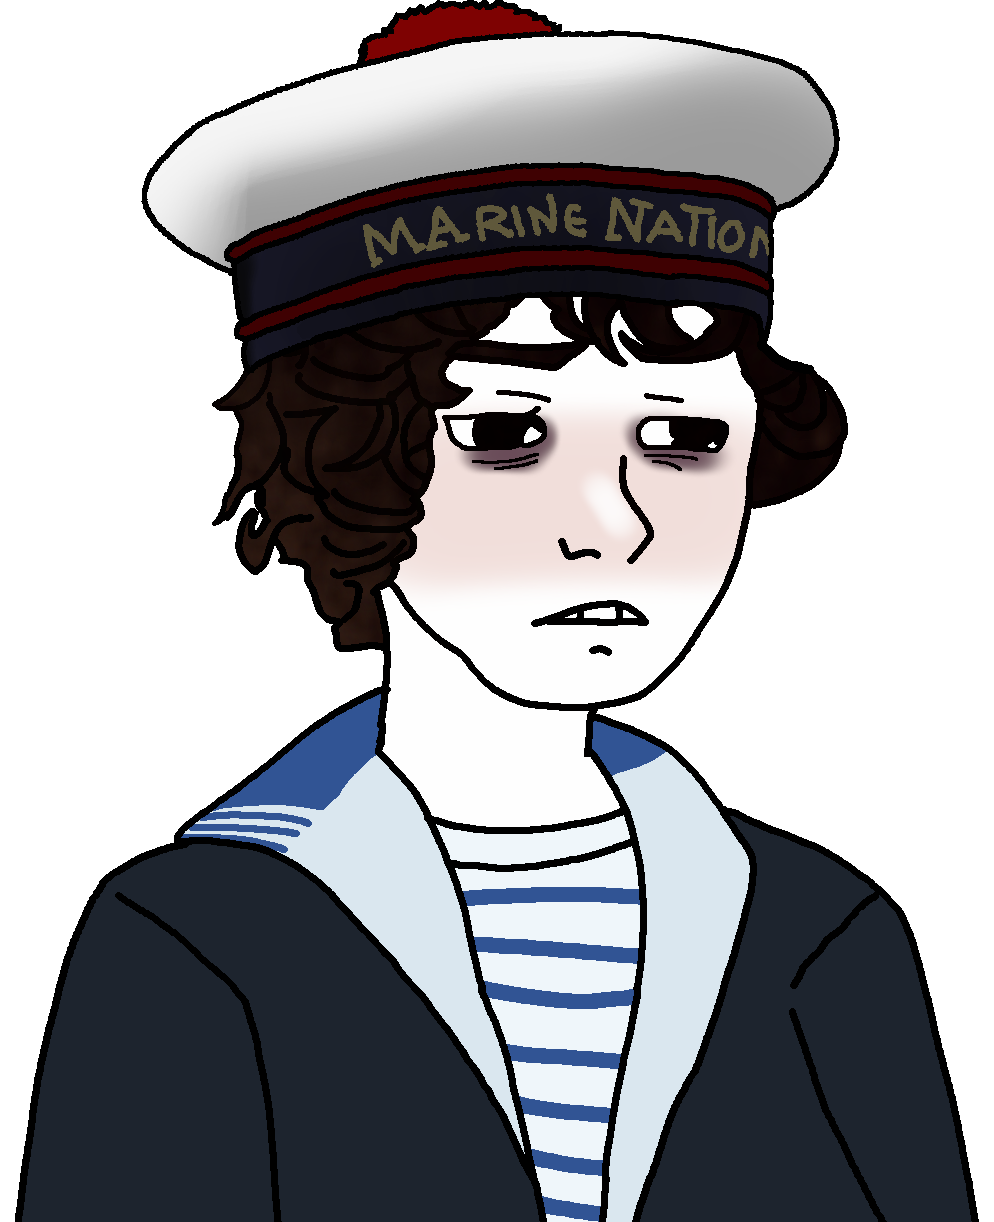
Label: 5_Twinkjak